Brain MRI, t2w sequence, axial 2D slice.
Patient: age 35, sex F, weight 78 kg, height 1.78 m
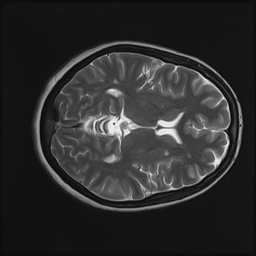